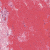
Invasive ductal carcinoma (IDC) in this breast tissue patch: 0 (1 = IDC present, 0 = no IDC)